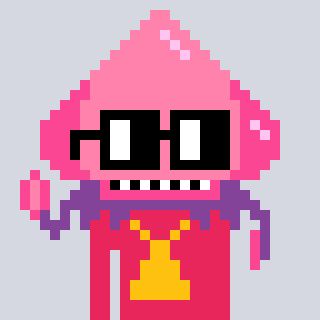
a pixel art character with square black glasses, a squid-shaped head and a redpinkish-colored body on a cool background